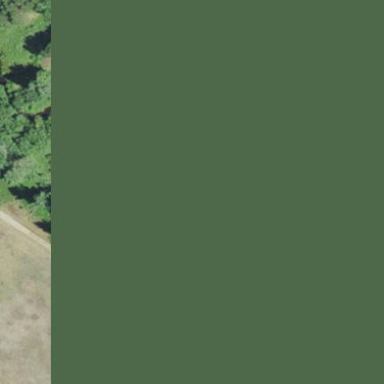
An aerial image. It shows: Evergreen needle-leaved forest.